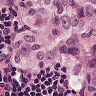
Metastatic tissue present: yes